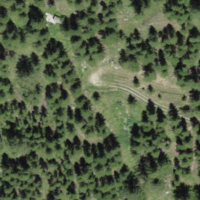
EUNIS habitat code: 41
Species observed at this site:
Vaccinium vitis-idaea